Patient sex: M
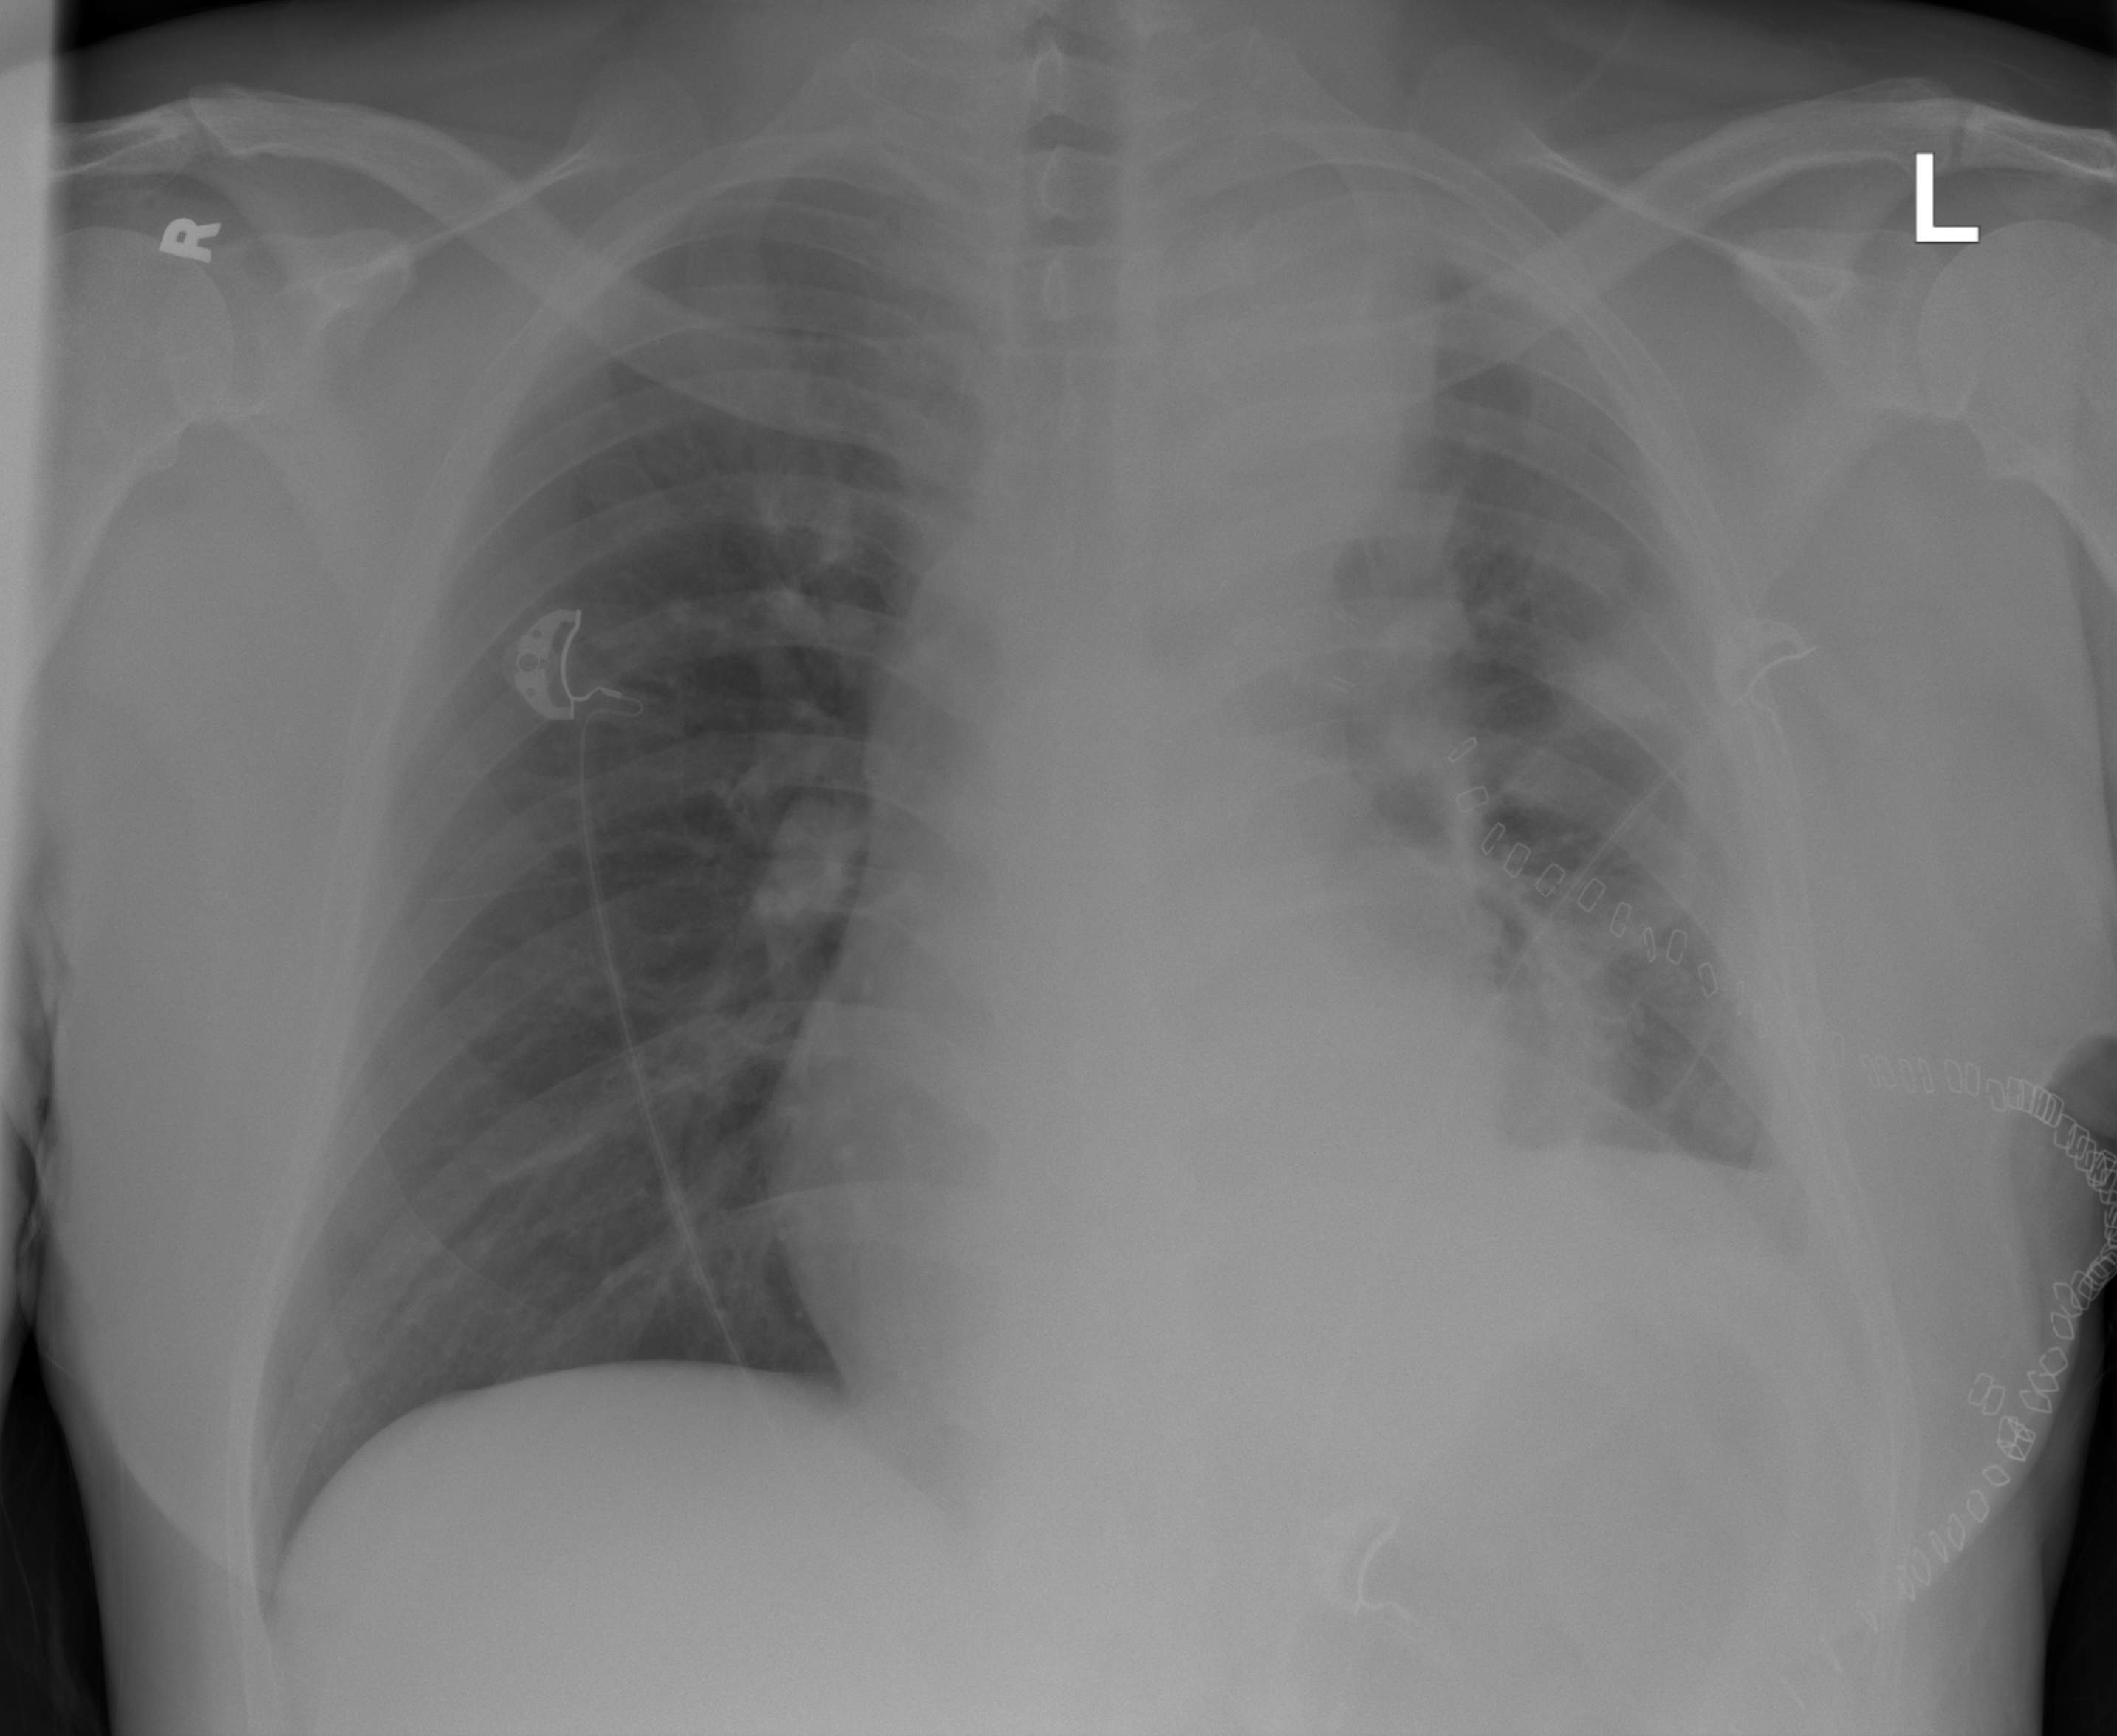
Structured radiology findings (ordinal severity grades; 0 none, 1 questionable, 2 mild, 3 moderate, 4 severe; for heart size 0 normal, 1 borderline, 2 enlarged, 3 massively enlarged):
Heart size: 0
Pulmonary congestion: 0
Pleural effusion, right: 0
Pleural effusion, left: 2
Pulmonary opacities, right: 0
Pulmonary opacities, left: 1
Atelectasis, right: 0
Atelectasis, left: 3